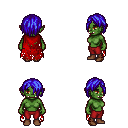
a pixel art fantasy rpg character, female body template, orc, green skin, red tattered cape, red pants, blue bangs hairstyle, brown shoes, four views (front, back, left, right), 2x2 character sprite sheet, small pixel art, hard edges, no anti-aliasing